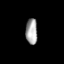
Tissue: lung
Cell type: Others
Senescence score: 0.5485
Nuclear area (px): 294
Mean DAPI intensity: 166.415